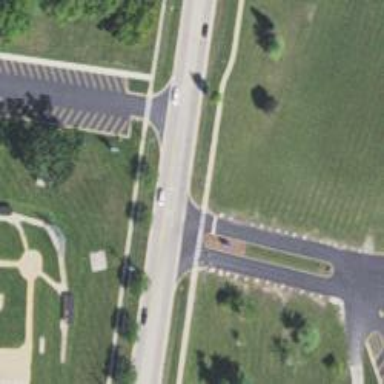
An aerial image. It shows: Asphalt footway with marked crossing.